Question: I would like to have Buttons B1 and B2 at the right of the row and Buttons A1 and A2 centered in the remaining space in that row.

Is this possible without wrapping Buttons A ?
Eclipse critiques the two parent layouts to '@id/buttonAx' by saying that "This LinearLayout layout or RelativeLayout parent is possibly useless".
'''
<?xml version="1.0" encoding="utf-8"?>
<RelativeLayout xmlns:android="http://schemas.android.com/apk/res/android"
android:layout_width="match_parent"
android:layout_height="match_parent" >
<LinearLayout
android:id="@+id/myRightMostLL"
android:layout_width="wrap_content"
android:layout_height="wrap_content"
android:layout_alignParentRight="true" >
<Button
android:id="@+id/buttonB1"
android:layout_width="wrap_content"
android:layout_height="wrap_content"
android:text="B1" />
<Button
android:id="@+id/buttonB2"
android:layout_width="wrap_content"
android:layout_height="wrap_content"
android:text="B2" />
</LinearLayout>
<RelativeLayout
android:layout_width="match_parent"
android:layout_height="wrap_content"
android:layout_toLeftOf="@id/myRightMostLL">
<LinearLayout
android:id="@+id/remainderLL"
android:layout_width="wrap_content"
android:layout_height="wrap_content"
android:layout_centerHorizontal="true">
<Button
android:id="@+id/buttonA1"
android:layout_width="wrap_content"
android:layout_height="wrap_content"
android:text="A1" />
<Button
android:id="@+id/buttonA2"
android:layout_width="wrap_content"
android:layout_height="wrap_content"
android:text="A2" />
</LinearLayout>
</RelativeLayout>
</RelativeLayout>
'''
And yet I needed this uselessness to be able to center Buttons A in the space remaining after Buttons B has been laid out. Can one obtain the same effect with just one parent wrapper layout for Buttons A?
In layouts such as this one I am also often questioning whether it is really necessary for @id/myRightMostLL to appear in the file.
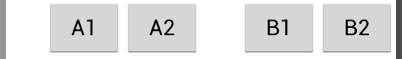
Answer: I think you can do this with a single layout, using a couple of "filler" views to take up space:
'''
<?xml version="1.0" encoding="utf-8"?>
<LinearLayout xmlns:android="http://schemas.android.com/apk/res/android"
android:layout_width="match_parent"
android:layout_height="wrap_content"
android:orientation="horizontal" >
<View
android:layout_width="0"
android:layout_height="wrap_content"
android:layout_weight="1" />
<Button
android:id="@+id/button1"
android:layout_width="wrap_content"
android:layout_height="wrap_content"
android:text="A1" />
<Button
android:id="@+id/button2"
android:layout_width="wrap_content"
android:layout_height="wrap_content"
android:text="A2" />
<View
android:layout_width="0"
android:layout_height="wrap_content"
android:layout_weight="1" />
<Button
android:id="@+id/button3"
android:layout_width="wrap_content"
android:layout_height="wrap_content"
android:text="A3" />
<Button
android:id="@+id/button4"
android:layout_width="wrap_content"
android:layout_height="wrap_content"
android:text="A4" />
</LinearLayout>
'''
If you're targeting API 14 or later, you can use <URL> widgets instead of 'View' in the above. 'Space' is just a light-weight alternative to a 'View', designed specifically for this kind thing.